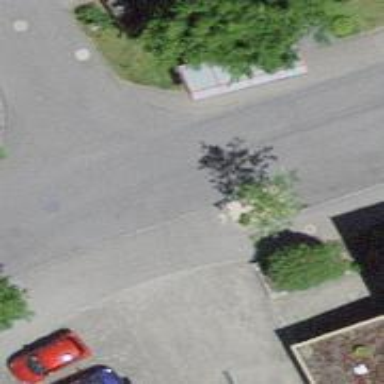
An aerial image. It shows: Public transport stop position.